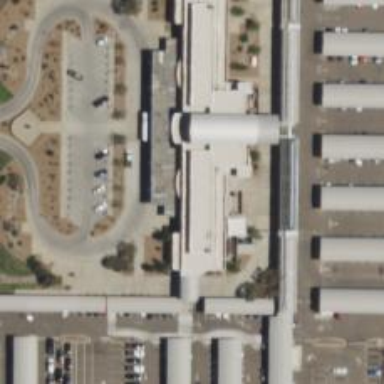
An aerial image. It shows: Car rental facility.